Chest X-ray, PA view. Patient: 63 years old, sex M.
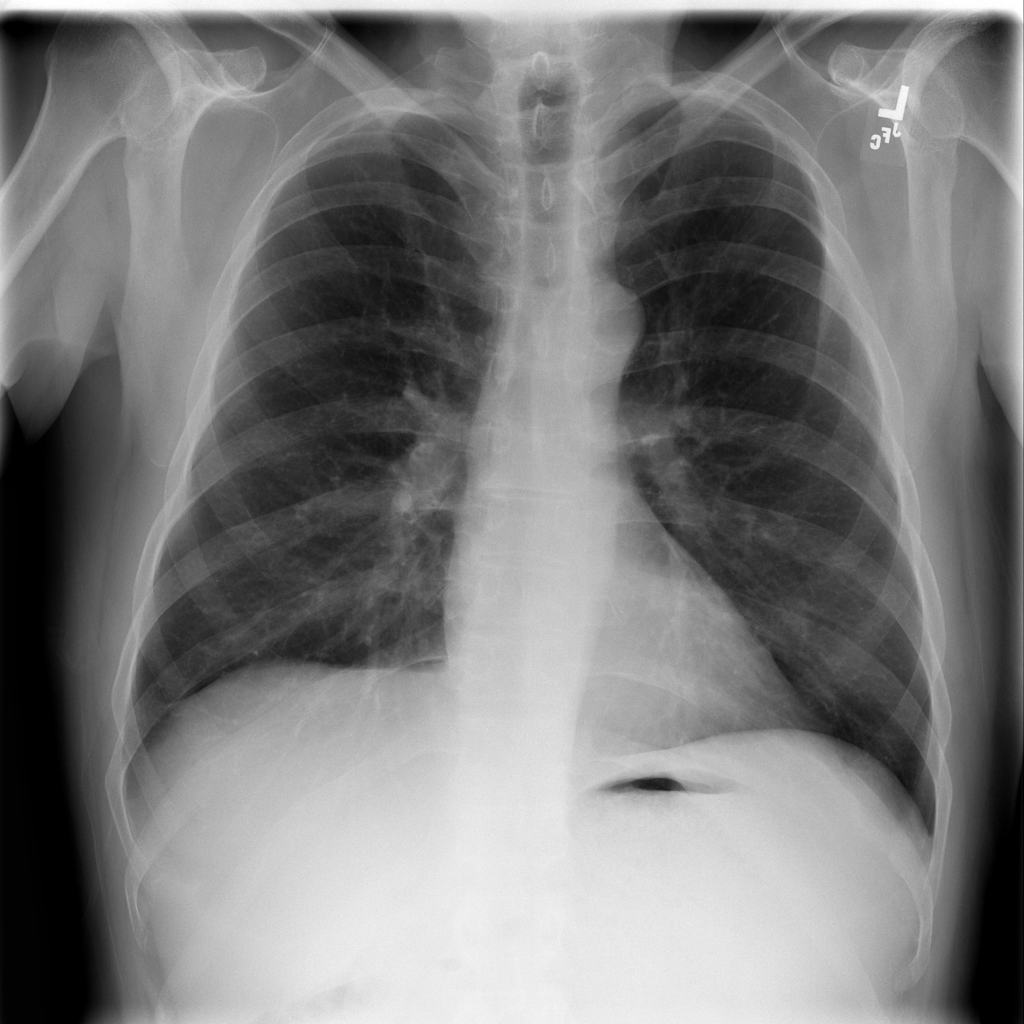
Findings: No Finding